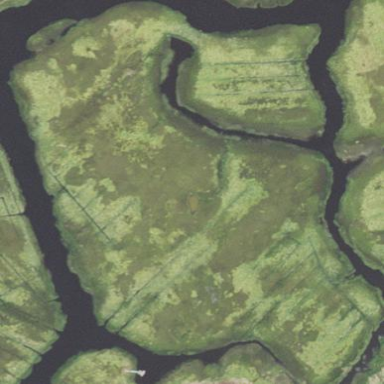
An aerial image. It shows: Saltmarsh wetland area.